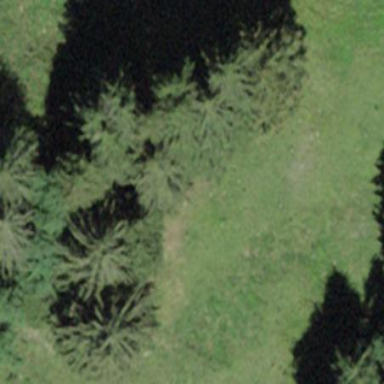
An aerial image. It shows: Forest area.